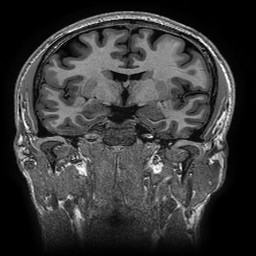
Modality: T1w
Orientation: sagittal
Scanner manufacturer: ge
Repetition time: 7.6 s
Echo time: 0.003 s